Question: I want to match the following pattern:
'''
[0-9]*-[0-9]*-[BL]
'''
and apply the pattern to this string:
'''
123-456-L-234
'''
which should become
'''
123-456-L.
'''
Here's my code:
'''
HelperRegex{
..
final static Pattern KEY = Pattern.compile("\d*-\d*-[BL]");
public static String matchKey(String key) {
return KEY.matcher(key).toMatchResult().group(0);
}
'''
Junit:
'''
@Test
public final void testMatchKey() {
Assert.assertEquals("453-04430-B", HelperRegex.matchKey("453-04430-B-1"));
}
'''
there is a no match found exception thrown.
I've proven my regex with "the regex coach" and it seems not broken, and matches all the teststring

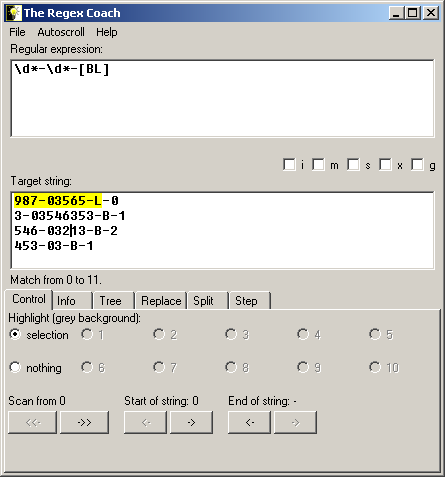
Answer: Never mind all that complexity. You only need one line:
'''
String match = input.replaceAll(".*?([0-9]*-[0-9]*-[BL])?.*", "$1");
'''
This will produce a blank string if the pattern is not found.
If it were me, I would in-line this and not even have a separare method.